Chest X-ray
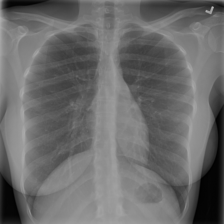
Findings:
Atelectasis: negative
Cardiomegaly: negative
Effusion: negative
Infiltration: negative
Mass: negative
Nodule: negative
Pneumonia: negative
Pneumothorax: negative
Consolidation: negative
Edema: negative
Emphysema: negative
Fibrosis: negative
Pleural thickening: negative
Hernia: negative